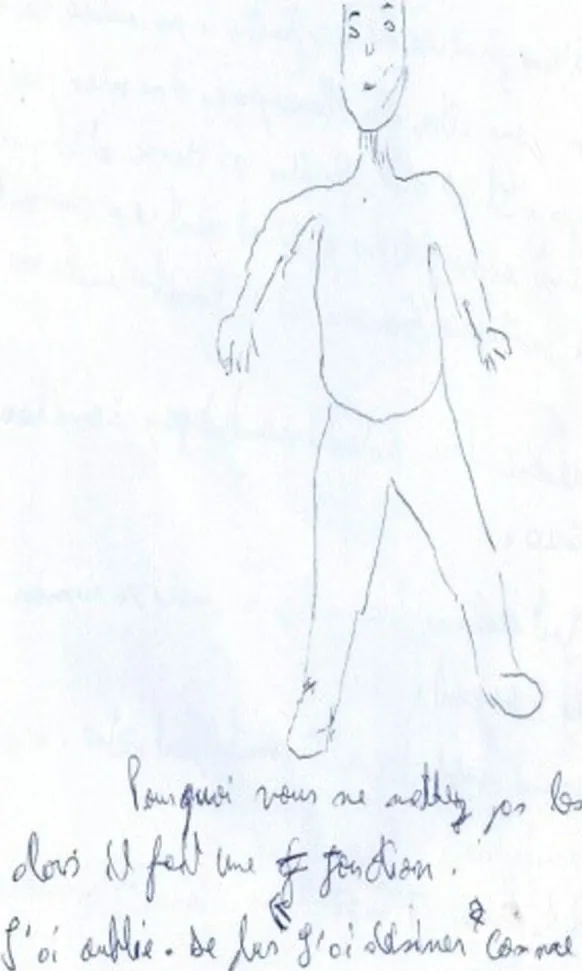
patient 1 (Mr. X) drew himself before treatment, no joints.
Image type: radiology (ultrasound)